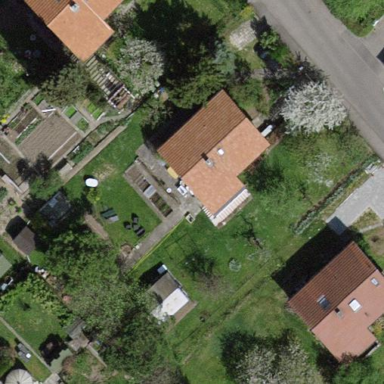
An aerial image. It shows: Garden enclosed by fence.